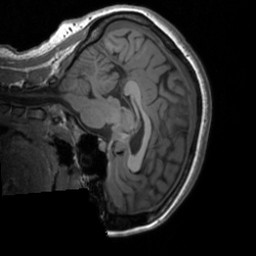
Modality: T1w
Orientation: sagittal
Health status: healthy
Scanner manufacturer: siemens
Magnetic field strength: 3 T
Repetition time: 1.9 s
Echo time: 0.00226 s